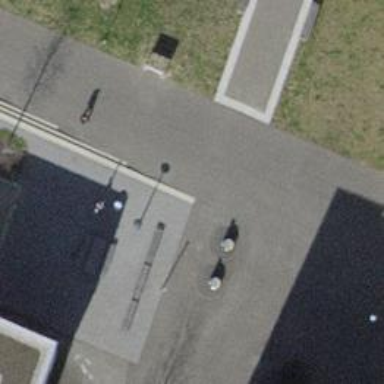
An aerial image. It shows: Brown bench.